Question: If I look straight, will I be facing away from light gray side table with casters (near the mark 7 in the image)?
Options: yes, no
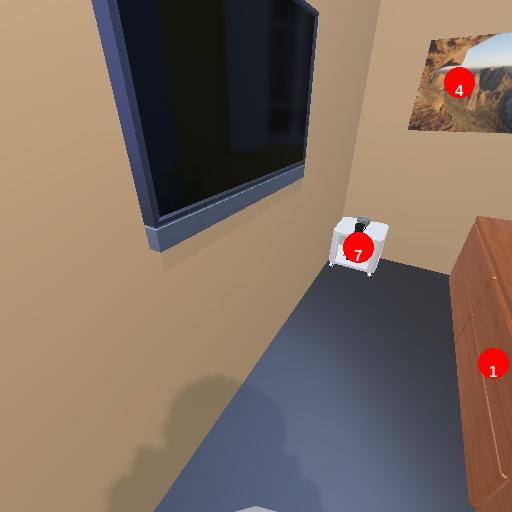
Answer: yes